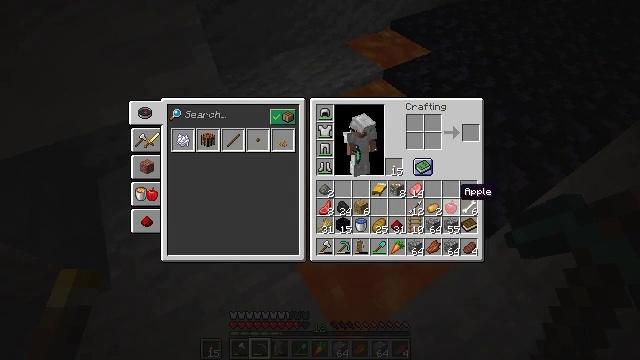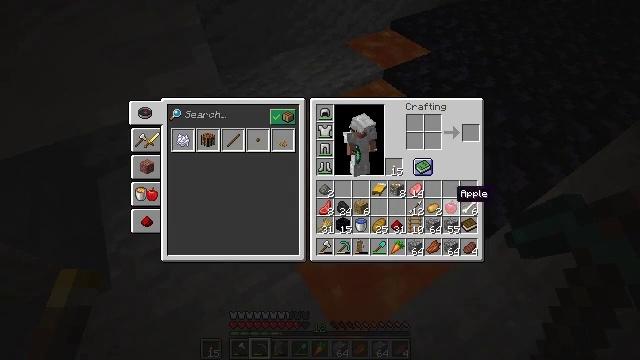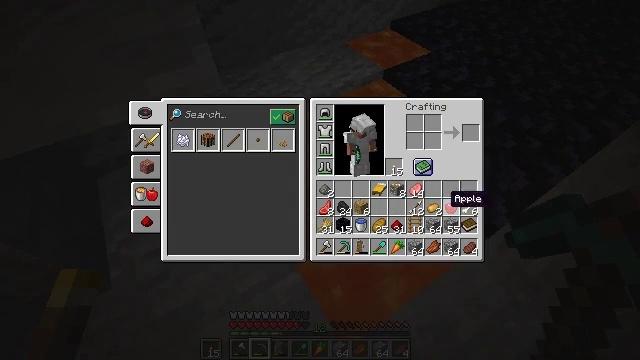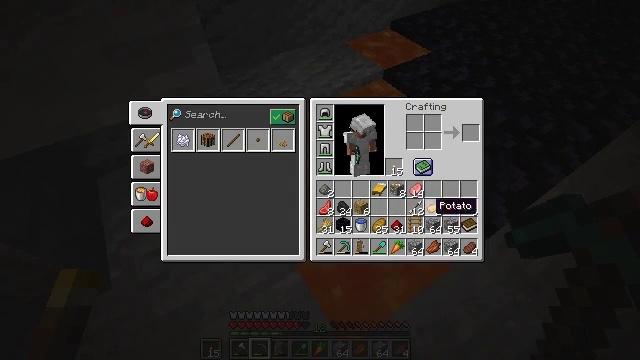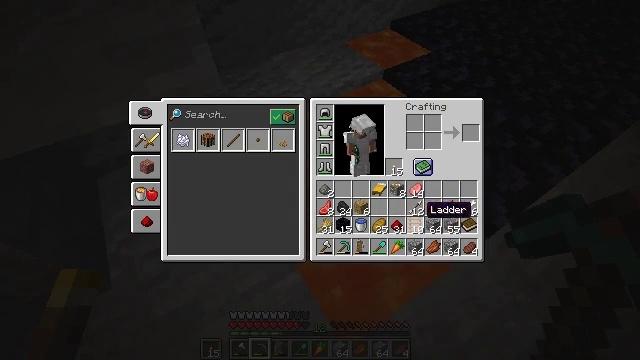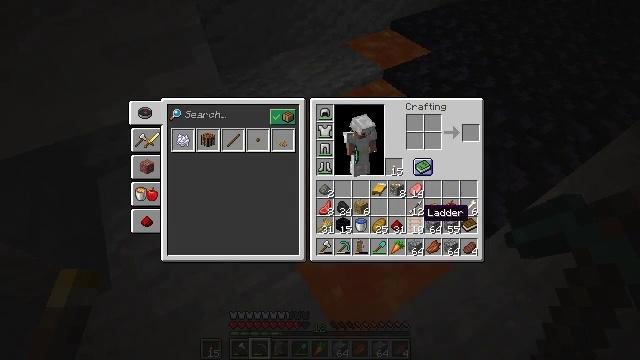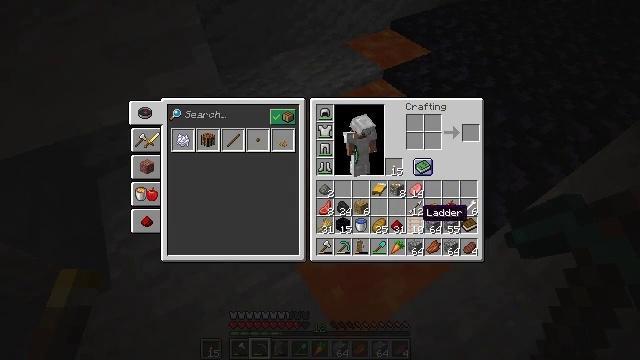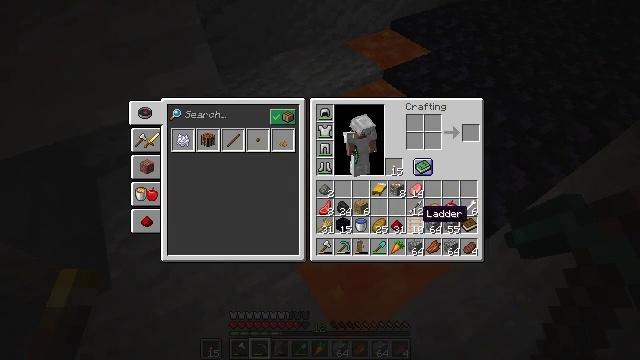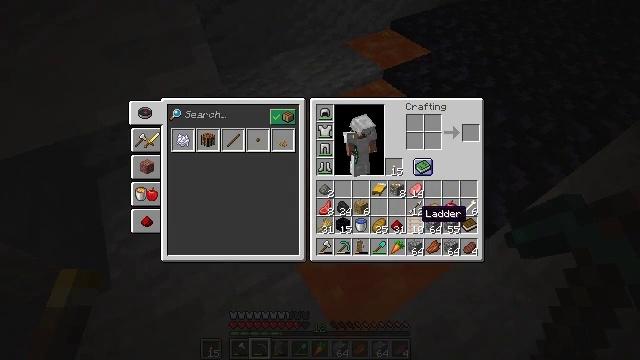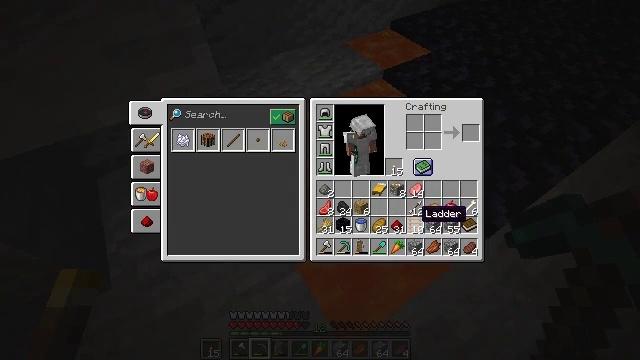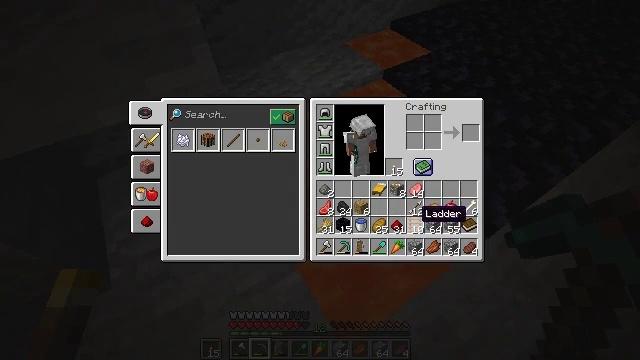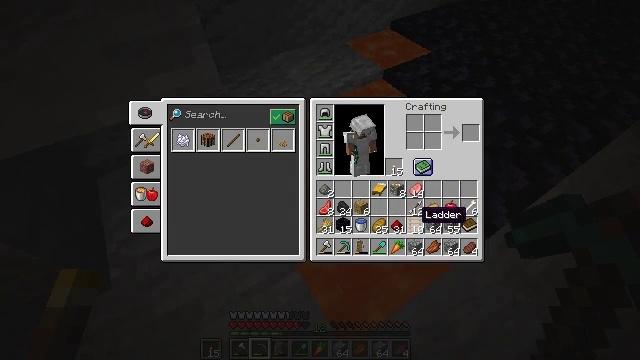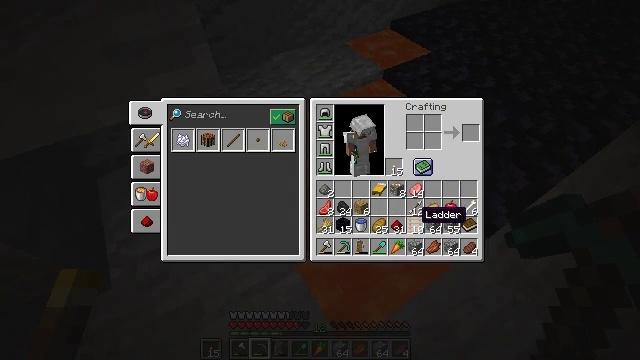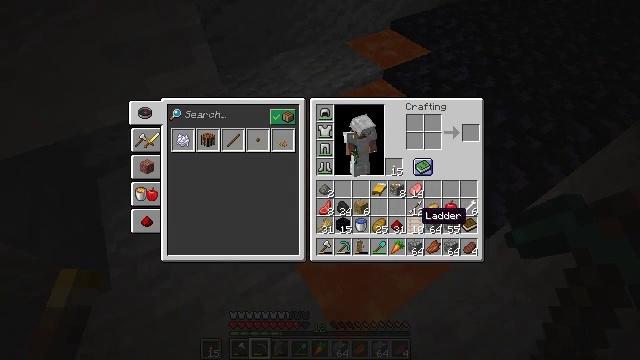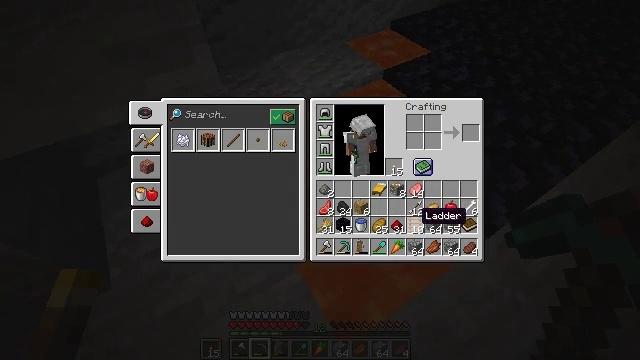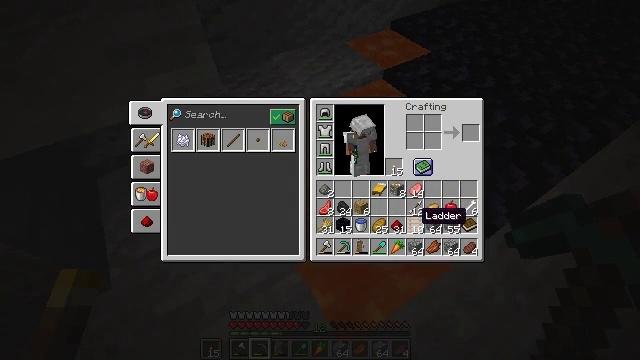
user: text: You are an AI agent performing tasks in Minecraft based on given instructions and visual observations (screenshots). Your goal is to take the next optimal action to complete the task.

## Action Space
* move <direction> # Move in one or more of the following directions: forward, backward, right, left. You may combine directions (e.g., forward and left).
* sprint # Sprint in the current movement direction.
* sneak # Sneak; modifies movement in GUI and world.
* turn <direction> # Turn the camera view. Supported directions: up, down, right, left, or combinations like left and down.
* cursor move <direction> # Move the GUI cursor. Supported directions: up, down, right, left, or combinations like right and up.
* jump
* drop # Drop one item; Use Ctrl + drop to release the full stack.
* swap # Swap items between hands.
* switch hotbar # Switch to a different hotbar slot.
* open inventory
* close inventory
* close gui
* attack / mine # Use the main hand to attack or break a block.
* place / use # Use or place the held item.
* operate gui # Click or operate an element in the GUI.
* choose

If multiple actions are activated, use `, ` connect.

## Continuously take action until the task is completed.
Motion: motion action
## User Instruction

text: Remove a ladder from the inventory.
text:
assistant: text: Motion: sprint
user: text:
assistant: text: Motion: sprint
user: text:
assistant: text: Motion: sprint, cursor move left and down
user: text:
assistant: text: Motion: sprint, cursor move left
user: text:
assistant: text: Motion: sprint
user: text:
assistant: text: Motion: sprint
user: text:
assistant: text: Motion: sprint
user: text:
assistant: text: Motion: sprint
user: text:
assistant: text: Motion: sprint
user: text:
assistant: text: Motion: sprint
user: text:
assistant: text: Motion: sprint
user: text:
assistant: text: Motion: sprint
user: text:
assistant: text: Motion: sprint
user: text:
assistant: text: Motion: sprint
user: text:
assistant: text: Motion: sprint
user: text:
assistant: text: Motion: sprint
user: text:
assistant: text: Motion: sprint, drop
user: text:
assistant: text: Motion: sprint, drop
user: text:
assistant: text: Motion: sprint, drop
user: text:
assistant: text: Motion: sprint
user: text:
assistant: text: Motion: sprint
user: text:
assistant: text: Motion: sprint